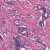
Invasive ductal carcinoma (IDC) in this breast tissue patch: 1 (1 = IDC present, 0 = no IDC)